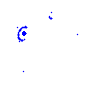
Particle: pion